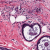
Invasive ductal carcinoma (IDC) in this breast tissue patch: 0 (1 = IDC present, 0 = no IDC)